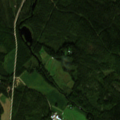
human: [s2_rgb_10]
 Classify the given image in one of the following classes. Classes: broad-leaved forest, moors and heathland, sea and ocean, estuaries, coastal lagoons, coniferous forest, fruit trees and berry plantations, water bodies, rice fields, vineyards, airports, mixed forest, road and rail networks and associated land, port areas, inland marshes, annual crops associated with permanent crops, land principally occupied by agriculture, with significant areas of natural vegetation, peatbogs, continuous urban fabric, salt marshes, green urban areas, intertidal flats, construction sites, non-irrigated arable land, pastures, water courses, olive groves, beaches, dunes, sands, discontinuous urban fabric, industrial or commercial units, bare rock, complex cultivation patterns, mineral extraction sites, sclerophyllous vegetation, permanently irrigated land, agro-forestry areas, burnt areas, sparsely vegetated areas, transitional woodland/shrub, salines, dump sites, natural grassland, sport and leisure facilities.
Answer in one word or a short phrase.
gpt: non-irrigated arable land, coniferous forest, mixed forest